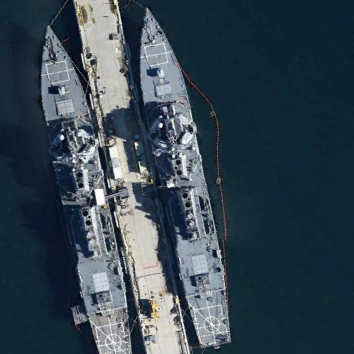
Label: destroyer